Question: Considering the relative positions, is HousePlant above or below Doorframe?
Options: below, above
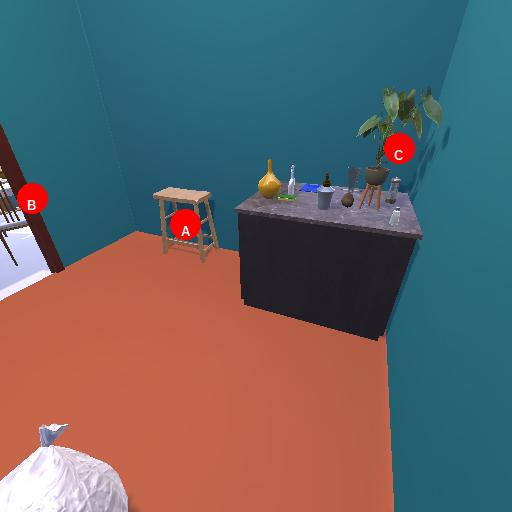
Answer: below